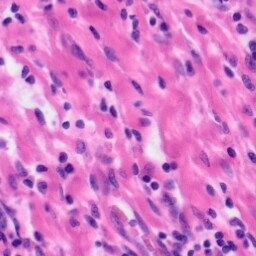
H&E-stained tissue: Tonsil